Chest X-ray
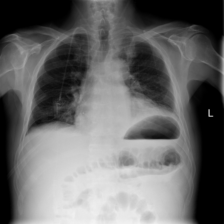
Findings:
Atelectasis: negative
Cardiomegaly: positive
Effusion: positive
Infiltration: negative
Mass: negative
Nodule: negative
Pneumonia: positive
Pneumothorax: negative
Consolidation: negative
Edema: negative
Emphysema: negative
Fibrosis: negative
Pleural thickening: negative
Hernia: negative